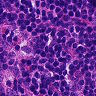
Metastatic tissue present: no